Question: Normally, I have no issues scanning an array list for certain elements. I am aware of how to structure the while loop etc. However, in this case, I need to use a scanner, but it is giving my issues as seen here:

The following code is intended to use a scanner to input an author and title to check if that exact book (consisting on a precise match of both author AND title) is in the array list.
Most likely I am overlooking something simple, but in any event, I don't need any comments commenting on this being a dumb code etc.
'''
public String checkForBookUsingInfo(){
int index = 0;
Book bookObject = null;
String returnValue = "Book not found";
String title = "";
String author = "";
Boolean isFound = false;
while (index <bookList.size() && isFound == false ){
bookObject = bookList.get(index);
System.out.println("Please enter title of book to search for.");
String anyTitle = keybd.next();
System.out.println("Please enter author of book to search for.");
String anyAuthor = keybd.next();
if ((title.equals(anyTitle)) && (author.equals(anyAuthor))){
returnValue = "Book is in library.";
}
index++;
}
return returnValue;
'''
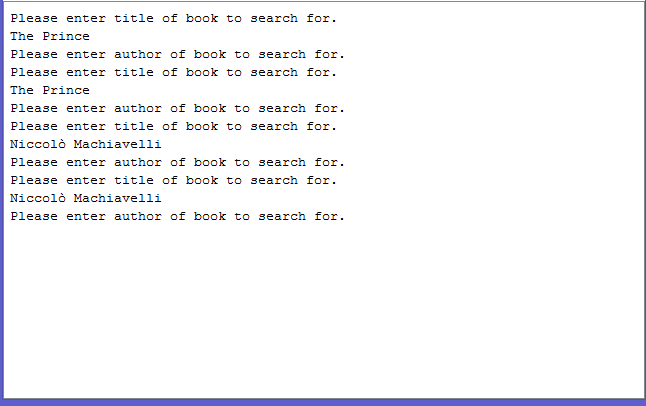
Answer: 'next()' returns only one token (word), so for data like 'The Prince' first 'next()' will return '"The"' second 'next()' will return '"Prince"' (so it will not wait for input from user since it already has its token).
If you want to read more then one word read entire line with 'nextLine()'.
In case you would want to use in your code both 'next()' and 'nextLine()' you should read <URL>
There are few other problems:
- 'isFound''true'- - '""''title''author'
Your code should probably look more like:
'''
class Book{
private String author;
private String title;
//getters and setters
}
class Library {
private List<Book> bookList = new ArrayList<Book>();
public String checkForBookUsingInfo(String author, String title){
for (Book book : bookList){
if (book.getAuthor().equals(author) && book.getTitle().equals(title)){
return "Book is in library.";
}
}
return "Book not found in library";
}
public static void main(String[] args) throws Exception {
Scanner keybd = new Scanner(System.in);
Library library = new Library();
//add some books to library
//....
System.out.println("Please enter title of book to search for.");
String anyTitle = keybd.nextLine();
System.out.println("Please enter author of book to search for.");
String anyAuthor = keybd.nextLine();
String stateOfBook = library.checkForBookUsingInfo(anyAuthor, anyTitle);
System.out.println(stateOfBook);
}
}
'''